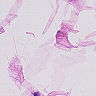
Metastatic tissue present: no